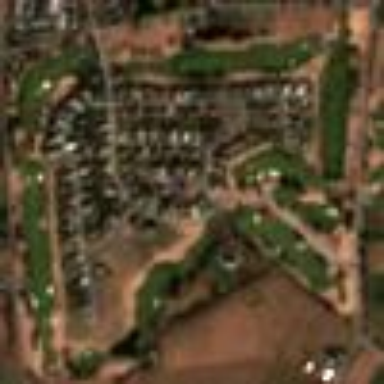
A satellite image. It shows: Golf course.